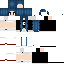
A female human skin with medium skin, wearing brown long hair dressed in a blue hoodie and black pants, featuring a closed mouth.